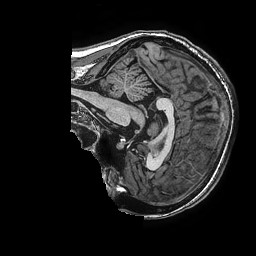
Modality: T1w
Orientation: sagittal
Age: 18
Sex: female
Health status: ill
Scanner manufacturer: ge
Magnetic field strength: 3 T
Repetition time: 0.0077 s
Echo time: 0.003436 s